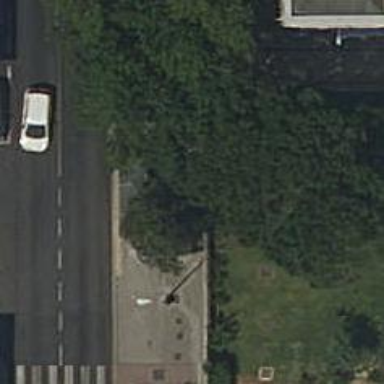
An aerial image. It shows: Bus stop with shelter. It is platform for public transport.